Question: I've been asked by a client to make a feed like exactly like this on a website.
I have the logos etc as it was profided in a photoshop document.
Would someone care to help?
IT will be going inside a '<div class="col-lg-3">'
The things I need answering then is, How do I go about making the feed (I'm guessing it would just be an API but I don't know how to add the logos, I also don't know if it is an API, it could be an RSS feed? again I'm unaware how to add the logos.)
and how do I add the custom slider bar?
This is what i need it to look like

Sam
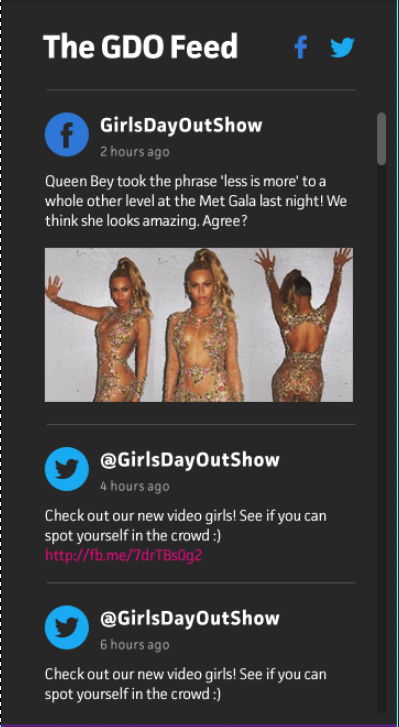
Answer: Since the slider is used for users input it used the same syntax other input tags do. The type of this tag though is "range"
'''
<input type="range" />
'''
The previous snippt should be enough to show the slider, but this tag has more attributes you can use. Let's set the range of values (max and min).
'''
<input type="range" min="0" max="100" />
'''
Now users can choose any number between 0 and 100.
The slider has a default value of zero but if you give it a different value, when the browser renders the code, the pin will be positioned at that value. The next code will position the pin halfway between the ends of the bar.
'''
<input type="range" min="0" max="50" value="25" />
'''
What if you just want people to choose values at intervals of 5? This can easily be accomplished using the step attribute.
'''
<input type="range" min="0" max="50" value="25" step="5" />
'''
How will users know what value they are choosing? That's a good question and the answer is that you are going to have to come up with your own solution.
Here is a simple javascript code that will show the value of the slider as you slide it.
'''
<html>
<body>
<input type="range" min="0" max="50" value="0" step="5" onchange="showValue(this.value)" />
<span id="range">0</span>
<script type="text/javascript">
function showValue(newValue)
{
document.getElementById("range").innerHTML=newValue;
}
</script>
</body>
</html>
'''
And that should render this (if your browser supports it)